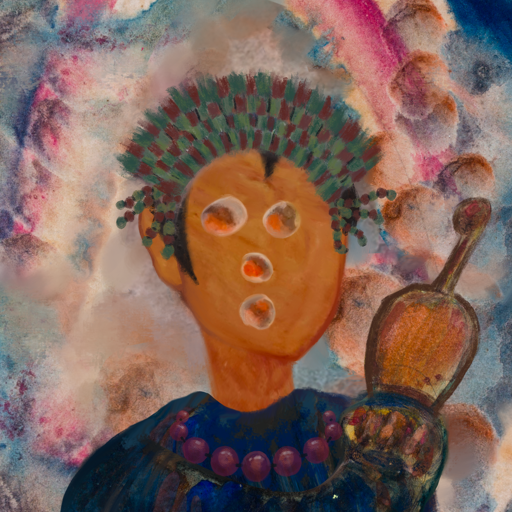
Background: Rupkatha, Head And Neck Front: Pious_Lady, Face Front: Rupkatha, Bust: Pipe, Hair Front: Roy_Bahadur, Head Accessory: After_Raid_Crown, Second Necklace: Blank, Necklace: Irani_2, Baby: Blank